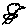
Label: bird